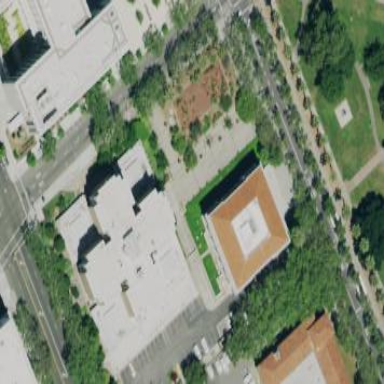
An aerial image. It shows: Tan public courthouse building.